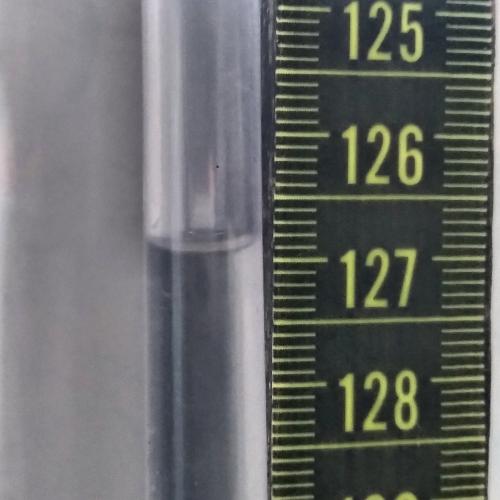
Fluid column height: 126.9 cm